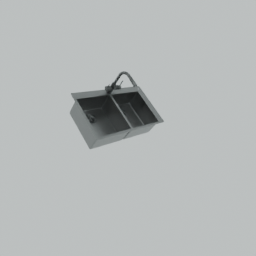
Label: appliances